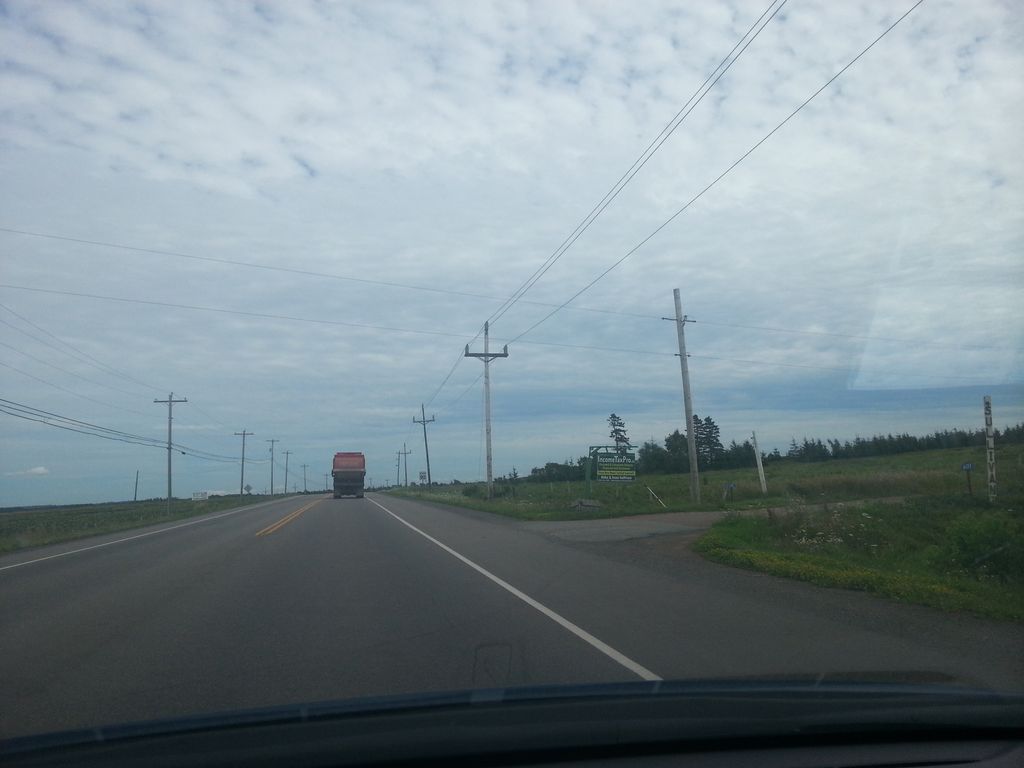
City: charlottetown